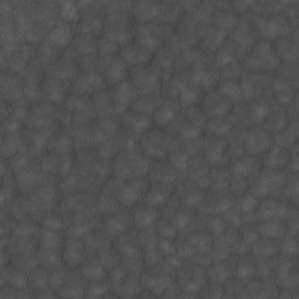
Label: non_frost